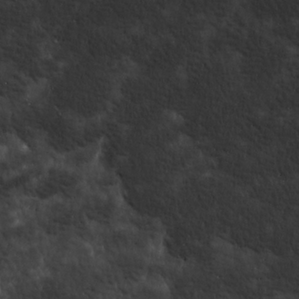
Label: non_frost